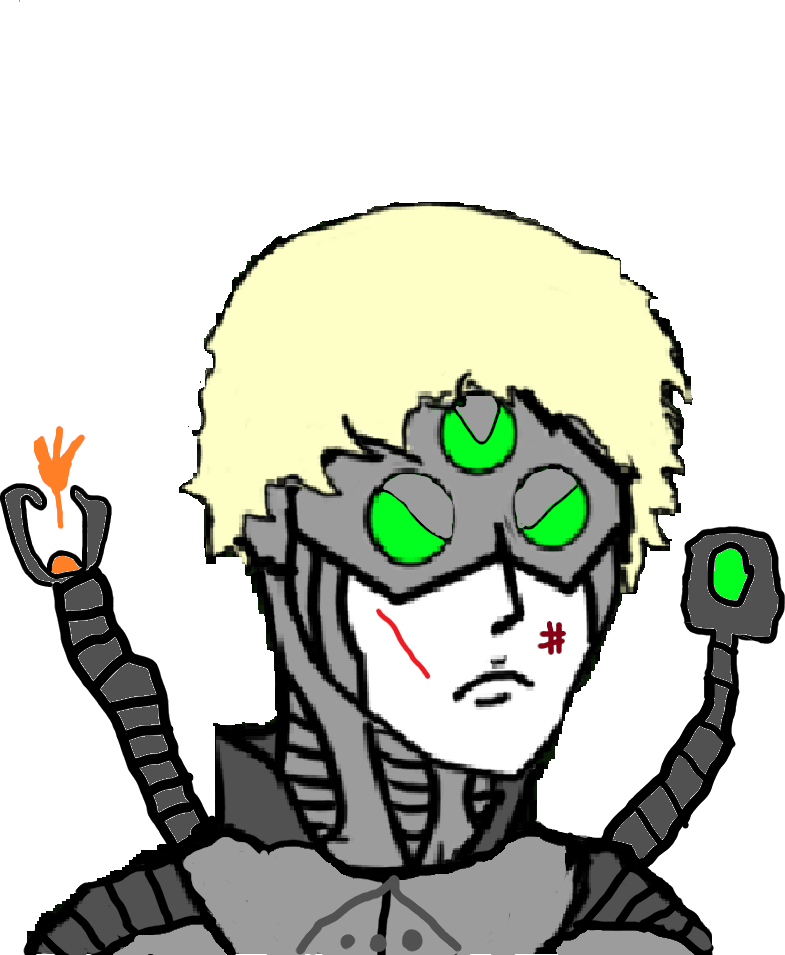
Label: 5_Twinkjak